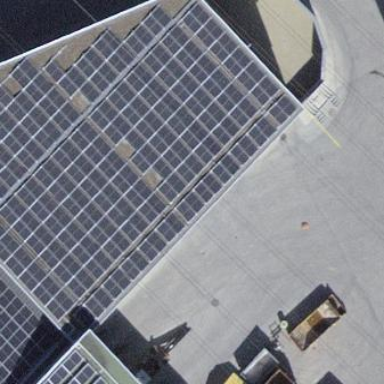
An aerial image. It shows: Solar power generator.